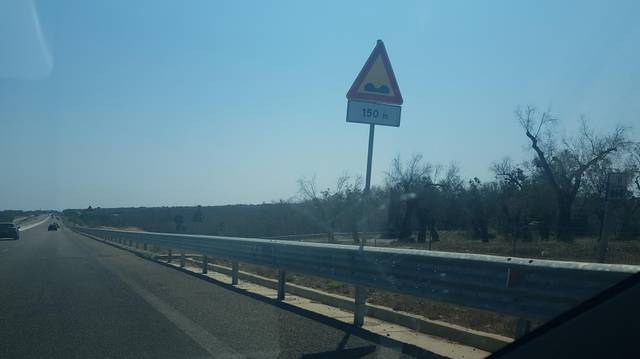
Region: Italy
Coordinates: 40.142, 18.443